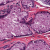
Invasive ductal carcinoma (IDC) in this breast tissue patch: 0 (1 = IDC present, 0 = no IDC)